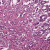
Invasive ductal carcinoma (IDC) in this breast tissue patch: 1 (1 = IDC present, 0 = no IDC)